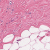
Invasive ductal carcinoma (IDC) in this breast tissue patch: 0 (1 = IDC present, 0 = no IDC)